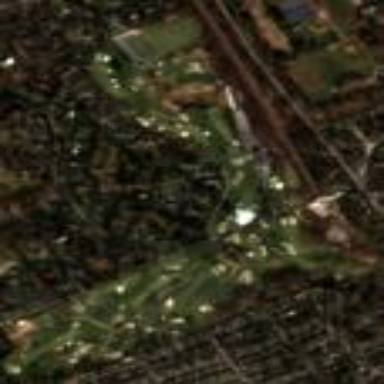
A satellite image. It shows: Golf course.